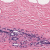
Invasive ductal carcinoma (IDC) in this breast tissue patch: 0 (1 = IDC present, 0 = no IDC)